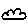
Label: cloud